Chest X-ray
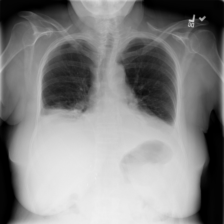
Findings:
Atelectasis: positive
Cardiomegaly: negative
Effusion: positive
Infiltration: negative
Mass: negative
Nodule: negative
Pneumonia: negative
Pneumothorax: negative
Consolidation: negative
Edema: negative
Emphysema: negative
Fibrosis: negative
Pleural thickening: negative
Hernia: negative